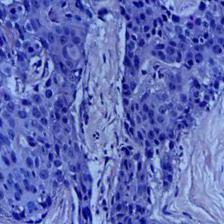
Diagnosis: OSCC